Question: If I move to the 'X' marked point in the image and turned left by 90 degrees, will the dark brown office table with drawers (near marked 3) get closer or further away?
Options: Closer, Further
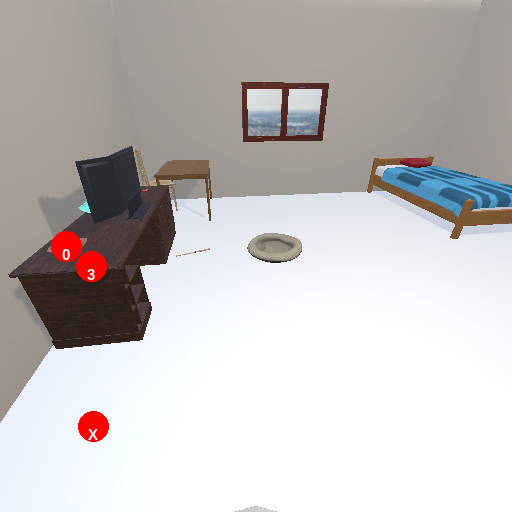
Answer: Closer